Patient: sex M, age 64
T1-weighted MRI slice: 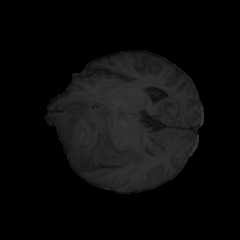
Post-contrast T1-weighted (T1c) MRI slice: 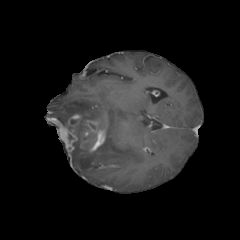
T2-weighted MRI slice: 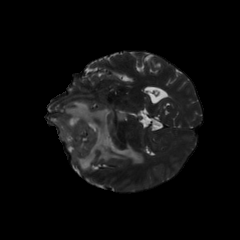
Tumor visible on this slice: yes
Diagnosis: Astrocytoma, IDH-mutant
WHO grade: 3